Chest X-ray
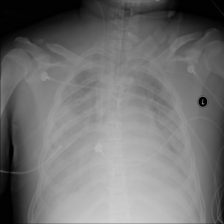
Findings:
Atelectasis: negative
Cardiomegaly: negative
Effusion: negative
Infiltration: positive
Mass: negative
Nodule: negative
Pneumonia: negative
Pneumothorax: negative
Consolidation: negative
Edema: negative
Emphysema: negative
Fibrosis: negative
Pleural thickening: negative
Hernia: negative